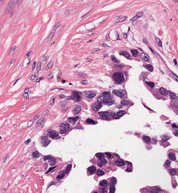
Tumor epithelial tissue: yes
Tumor-associated stroma tissue: yes
Normal tissue: no